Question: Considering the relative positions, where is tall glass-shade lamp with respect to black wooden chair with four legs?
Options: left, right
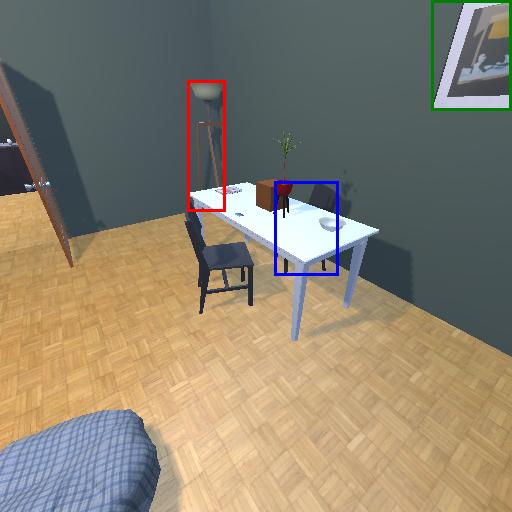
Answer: left